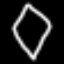
Label: diamond